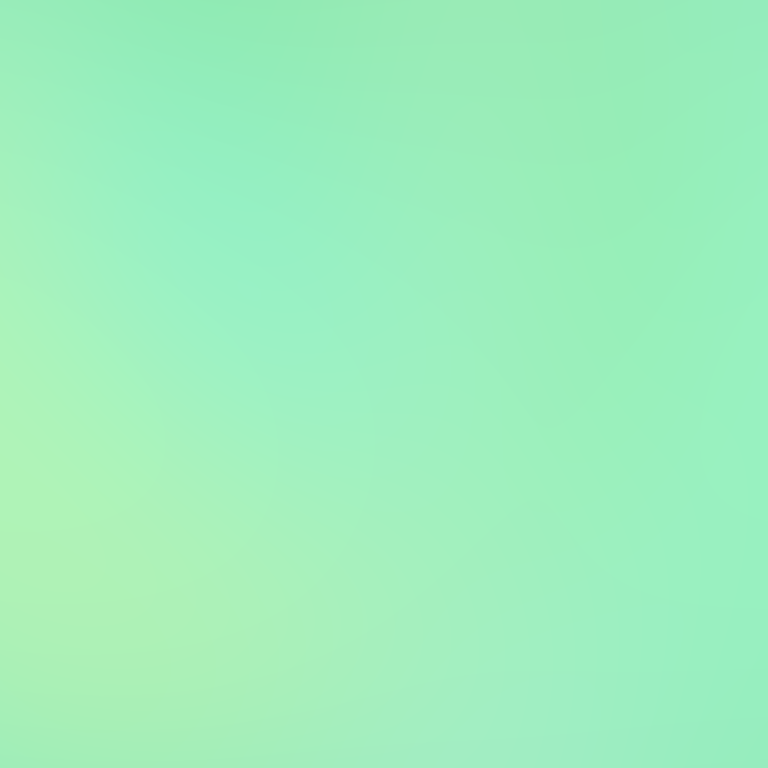
Abstract light effect, smooth gradient from soft mint to pale yellow, serene atmosphere, diffuse light, no room, no furniture, no objects.